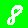
Digit: 8